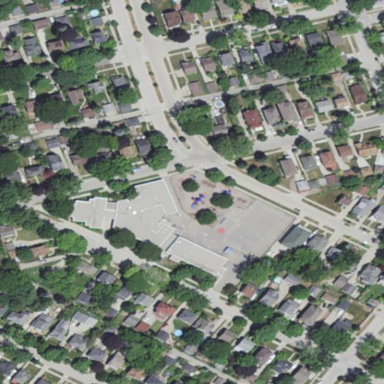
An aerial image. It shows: School.